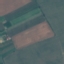
Land use / land cover class: AnnualCrop